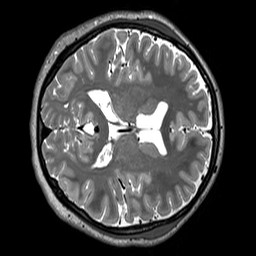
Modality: T2w
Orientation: axial
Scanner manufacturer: siemens
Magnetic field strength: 3 T
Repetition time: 3.2 s
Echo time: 0.406 s